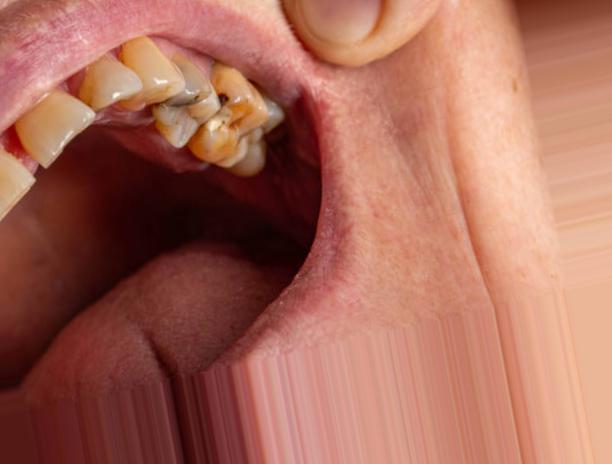
Condition: Caries